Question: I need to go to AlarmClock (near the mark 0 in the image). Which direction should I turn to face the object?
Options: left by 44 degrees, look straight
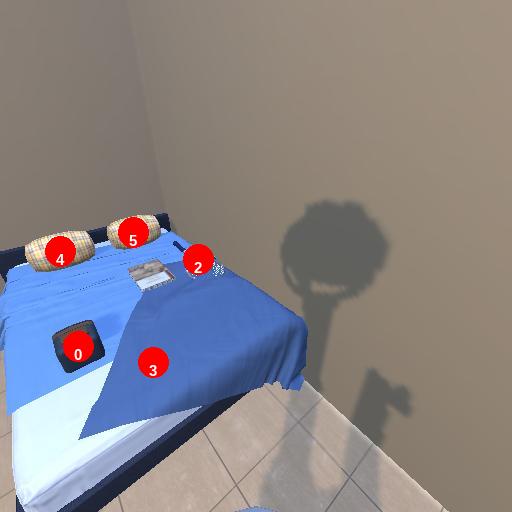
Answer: left by 44 degrees